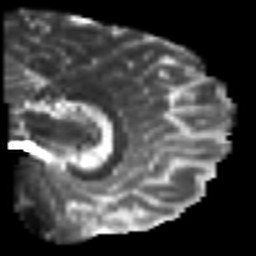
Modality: T2w
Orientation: sagittal
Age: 33
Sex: female
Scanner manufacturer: siemens
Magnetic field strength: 3 T
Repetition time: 7 s
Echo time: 0.0926 s